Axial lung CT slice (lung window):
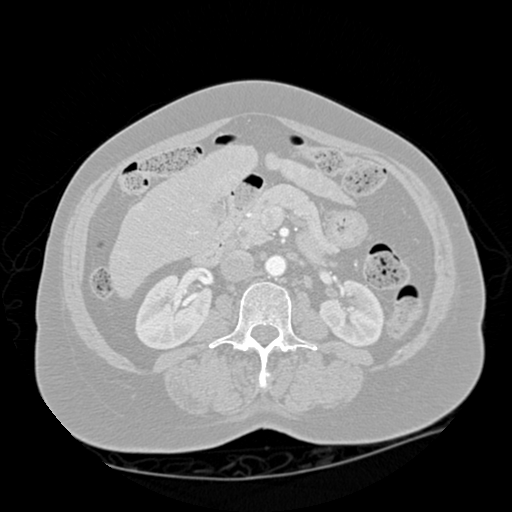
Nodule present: no